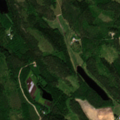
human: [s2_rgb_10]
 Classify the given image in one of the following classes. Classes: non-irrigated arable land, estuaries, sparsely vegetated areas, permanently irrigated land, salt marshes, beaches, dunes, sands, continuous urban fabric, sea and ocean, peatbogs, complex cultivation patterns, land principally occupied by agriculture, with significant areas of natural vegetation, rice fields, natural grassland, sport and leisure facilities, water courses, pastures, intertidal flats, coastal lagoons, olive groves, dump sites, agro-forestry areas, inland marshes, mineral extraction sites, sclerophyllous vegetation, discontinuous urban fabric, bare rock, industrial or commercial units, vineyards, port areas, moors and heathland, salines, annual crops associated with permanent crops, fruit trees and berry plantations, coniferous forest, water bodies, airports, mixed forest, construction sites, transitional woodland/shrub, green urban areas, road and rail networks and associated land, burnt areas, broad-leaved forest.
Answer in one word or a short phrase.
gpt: land principally occupied by agriculture, with significant areas of natural vegetation, coniferous forest, mixed forest